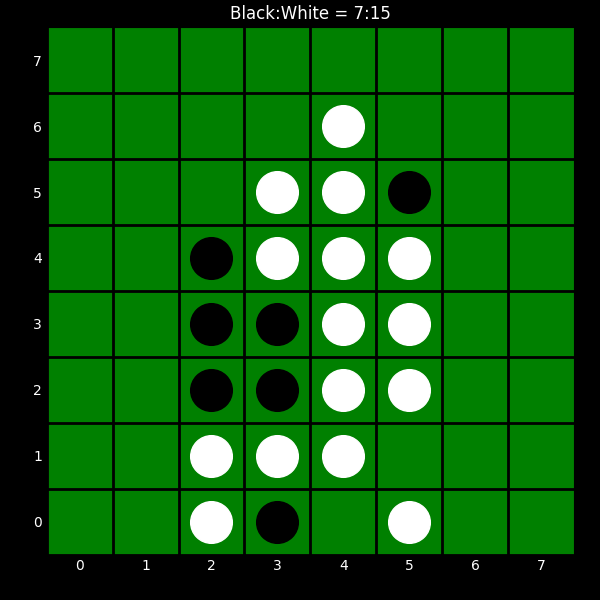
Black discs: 7
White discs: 15